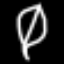
Label: leaf